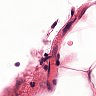
Metastatic tissue present: no